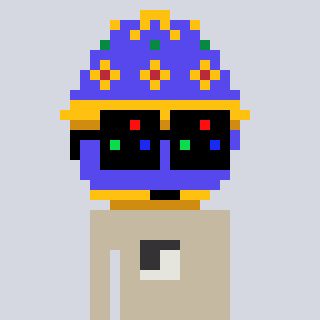
a pixel art character with square black sunglasses, a faberge-shaped head and a bege-colored body on a cool background